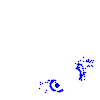
Particle: pion